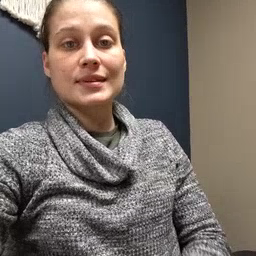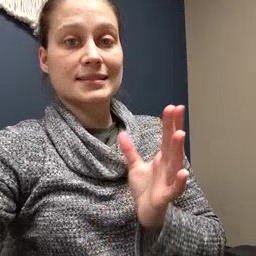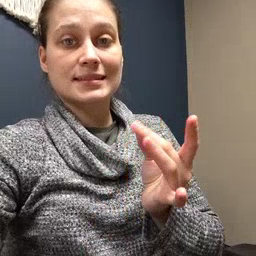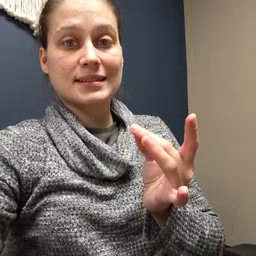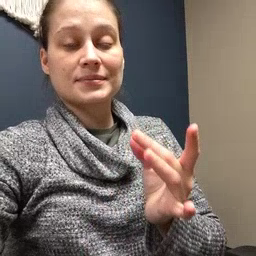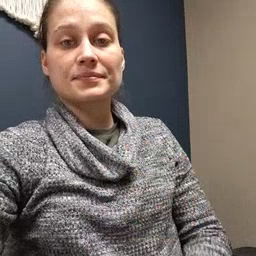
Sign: sticky